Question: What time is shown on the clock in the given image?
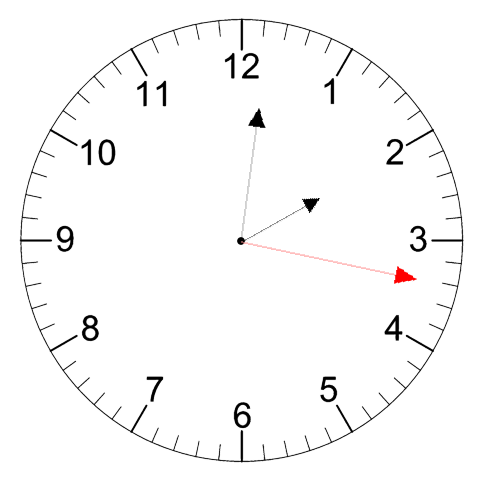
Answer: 02:01:17